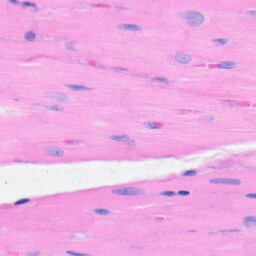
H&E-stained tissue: Heart